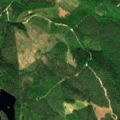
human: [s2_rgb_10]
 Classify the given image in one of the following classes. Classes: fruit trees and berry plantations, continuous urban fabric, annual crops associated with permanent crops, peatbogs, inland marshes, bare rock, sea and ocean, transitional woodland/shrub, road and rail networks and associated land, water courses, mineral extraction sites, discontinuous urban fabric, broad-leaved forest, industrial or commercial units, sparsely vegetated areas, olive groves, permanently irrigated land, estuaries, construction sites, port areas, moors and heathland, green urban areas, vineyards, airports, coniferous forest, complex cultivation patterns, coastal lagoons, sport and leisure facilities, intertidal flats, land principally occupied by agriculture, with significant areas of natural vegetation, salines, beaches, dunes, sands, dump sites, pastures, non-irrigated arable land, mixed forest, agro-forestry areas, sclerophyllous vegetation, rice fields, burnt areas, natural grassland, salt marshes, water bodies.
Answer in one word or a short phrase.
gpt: coniferous forest, mixed forest